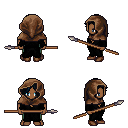
a pixel art fantasy rpg character, male body template, human, dark skin, gray robe, teal pants, raven loose hair, cloth hood, brown shoes, spear, four views (front, back, left, right), 2x2 character sprite sheet, small pixel art, hard edges, no anti-aliasing